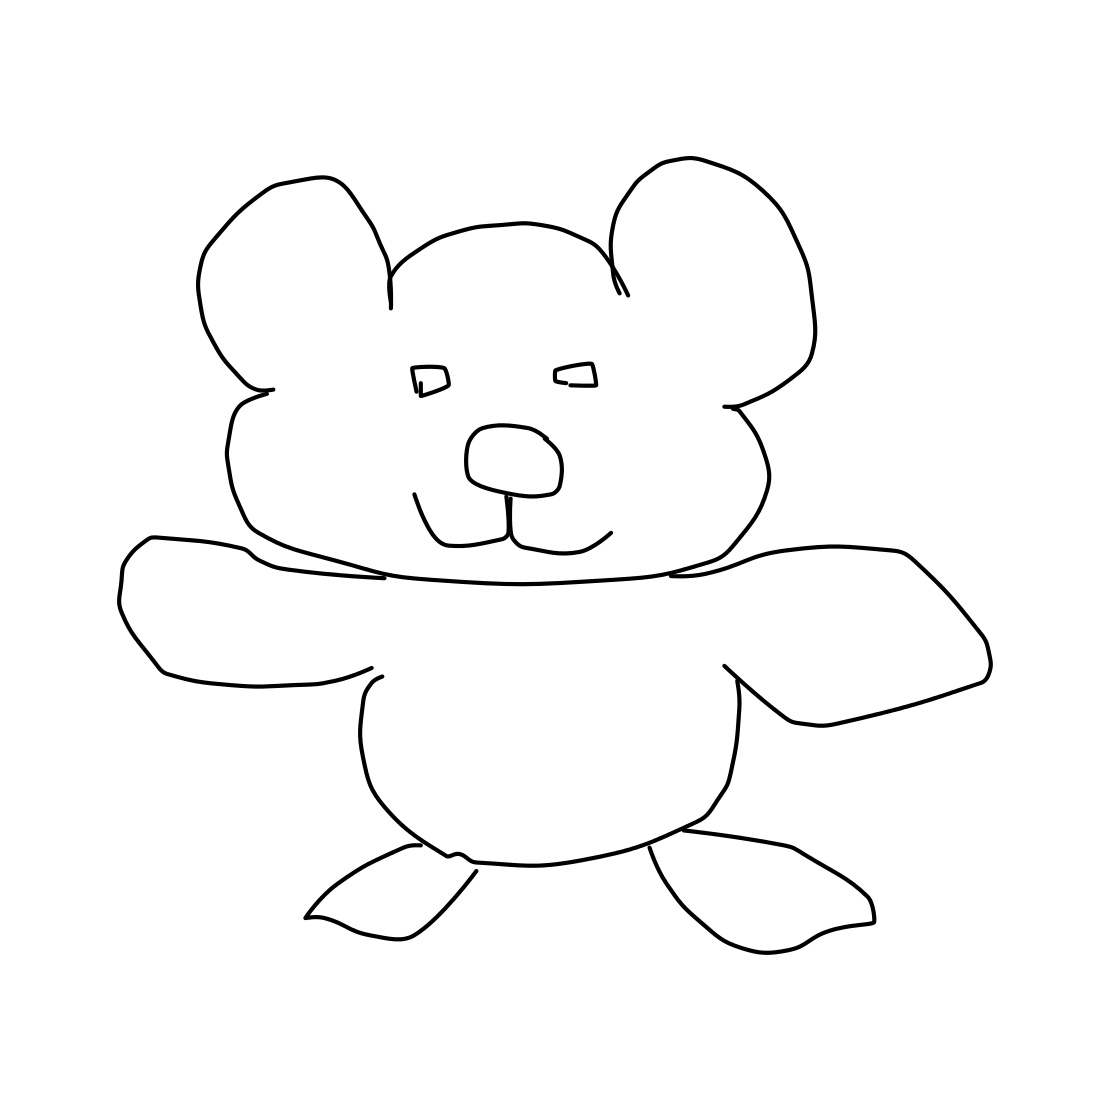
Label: teddy-bear